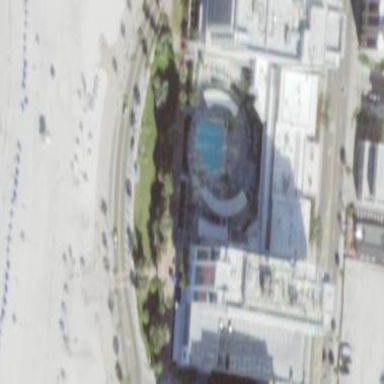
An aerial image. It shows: Hotel building.